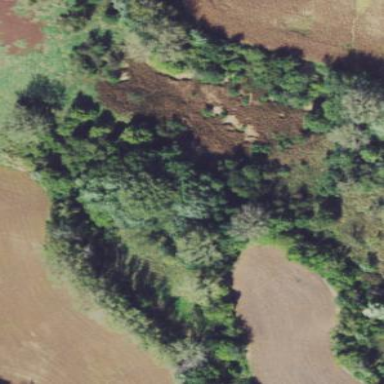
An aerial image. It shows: Beautiful woodland area.